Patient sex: M
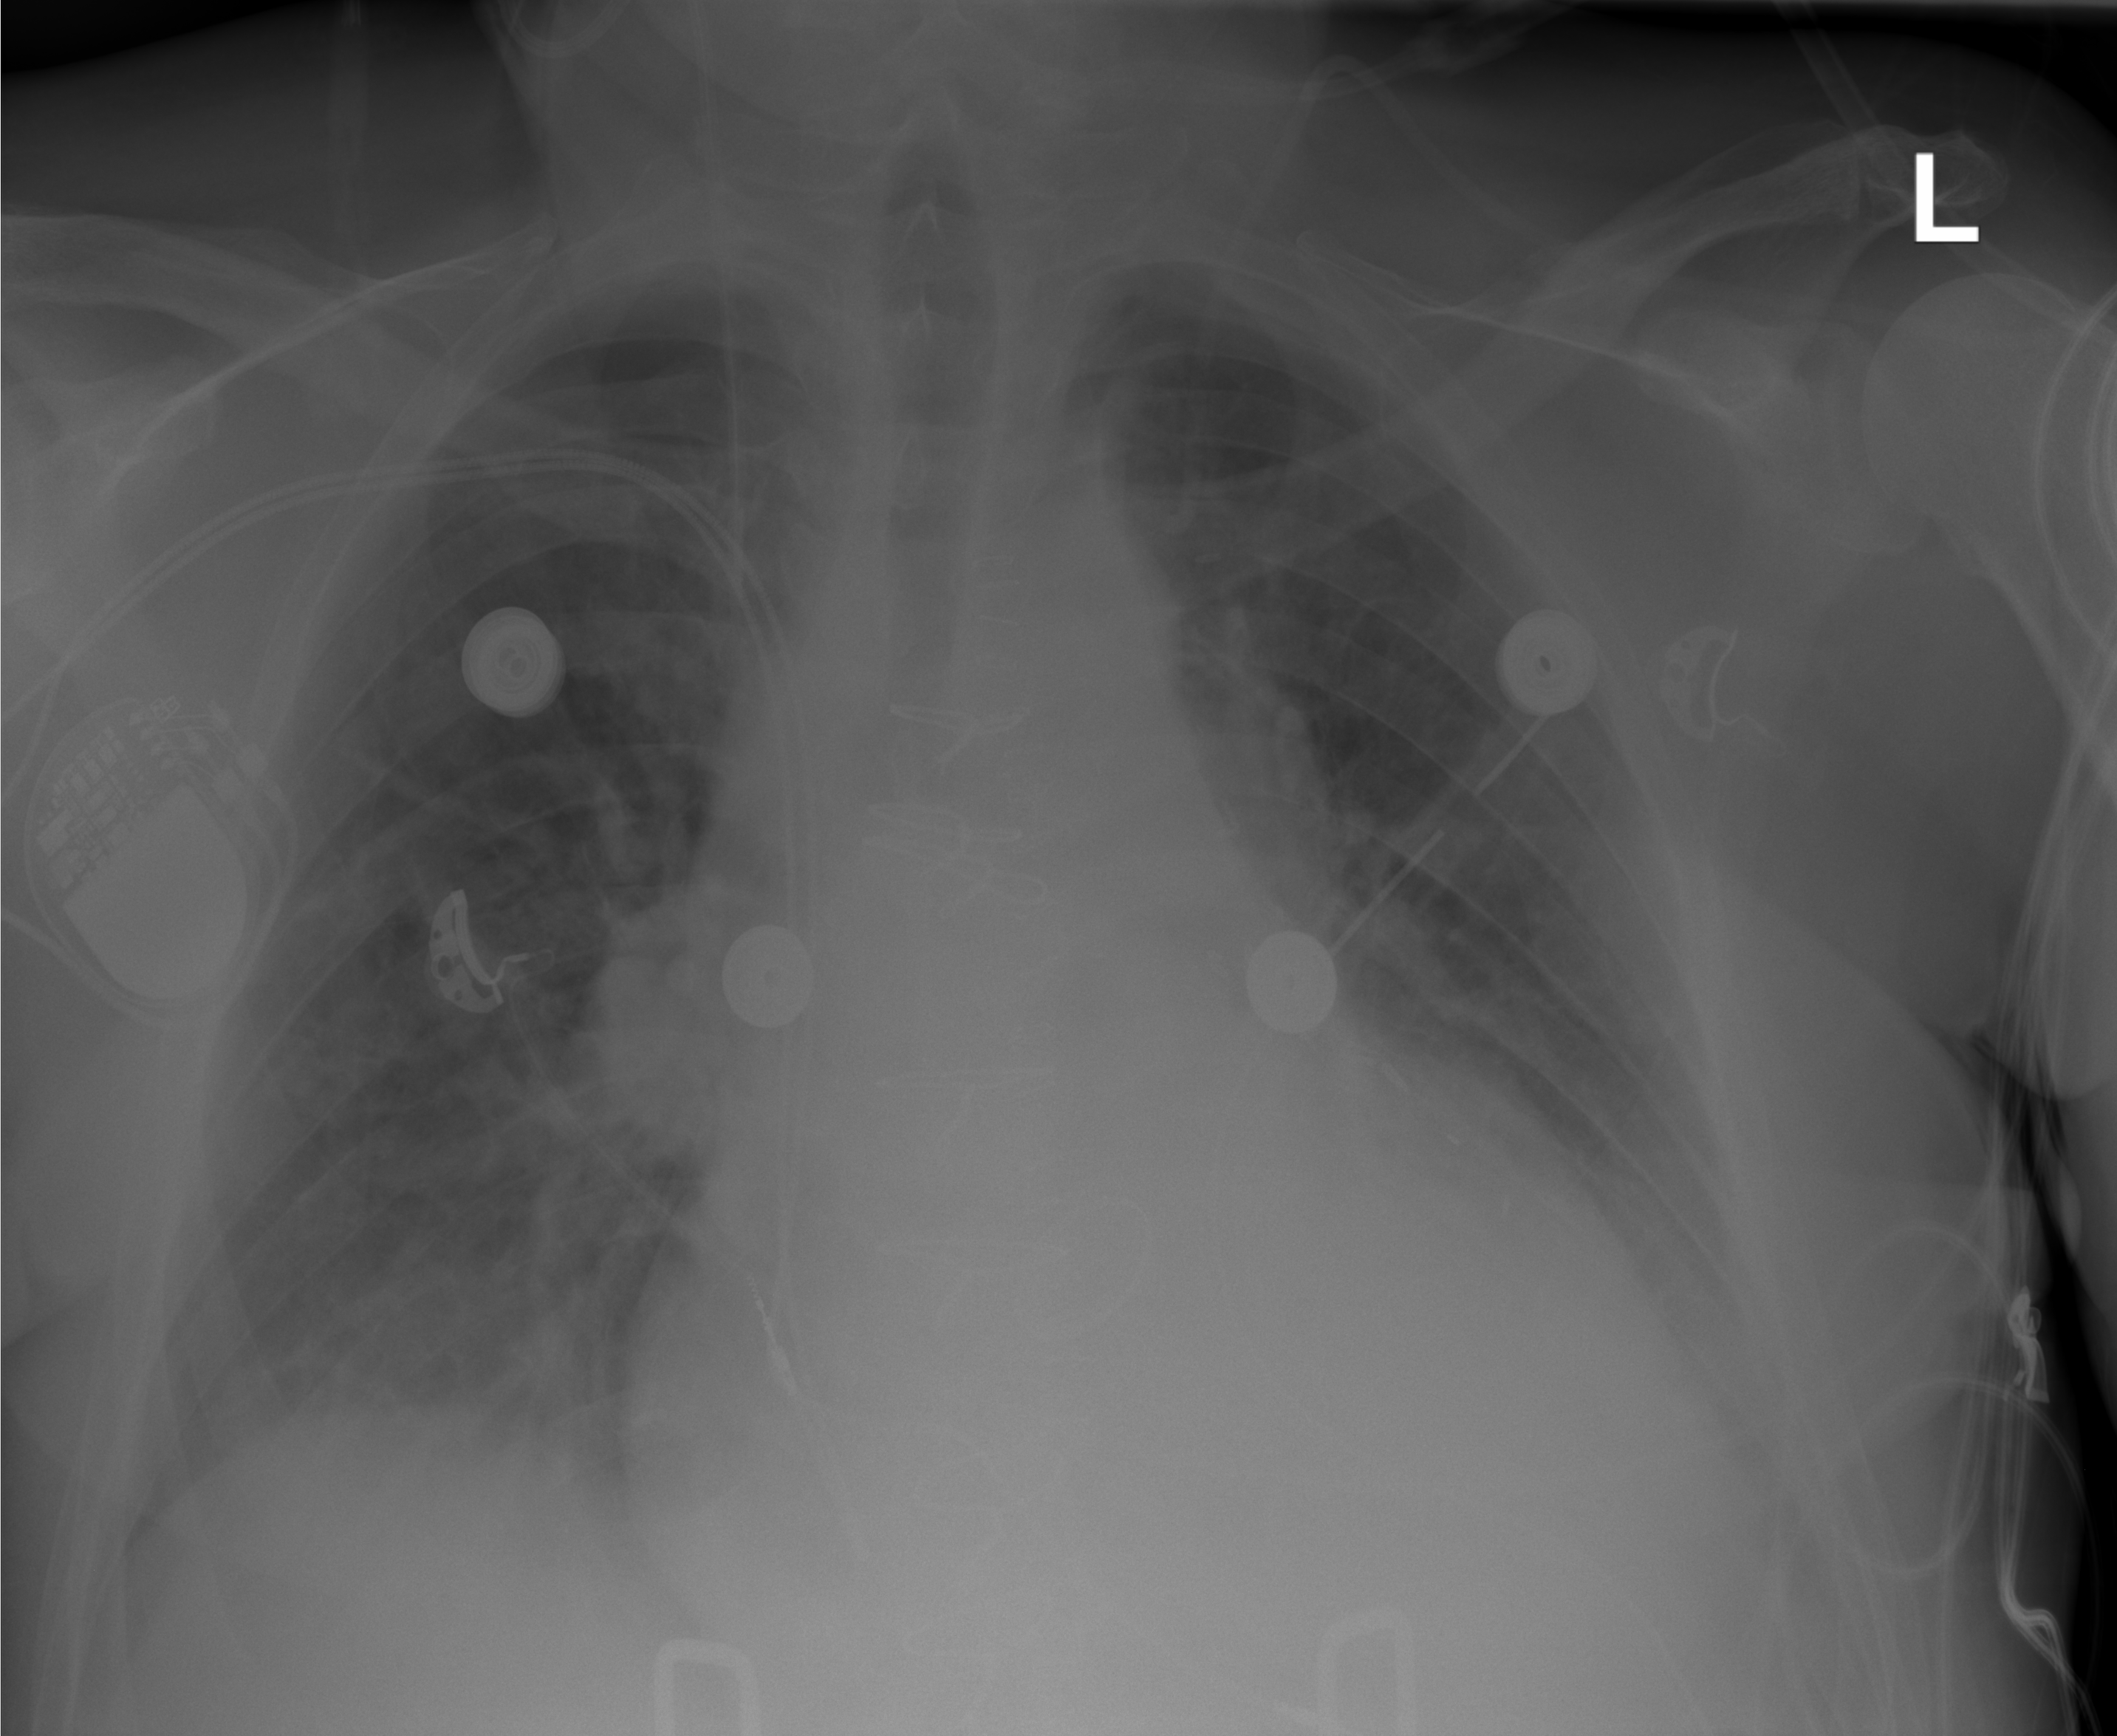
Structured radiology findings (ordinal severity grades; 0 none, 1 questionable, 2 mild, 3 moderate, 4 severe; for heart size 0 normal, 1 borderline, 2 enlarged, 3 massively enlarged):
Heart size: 2
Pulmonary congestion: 2
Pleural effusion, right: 1
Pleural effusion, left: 1
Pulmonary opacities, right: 0
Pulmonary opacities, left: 0
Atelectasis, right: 2
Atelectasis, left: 2